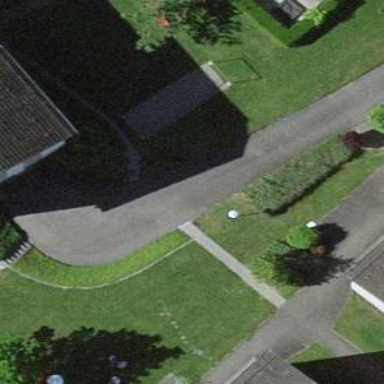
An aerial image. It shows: Road with steps.